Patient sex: M
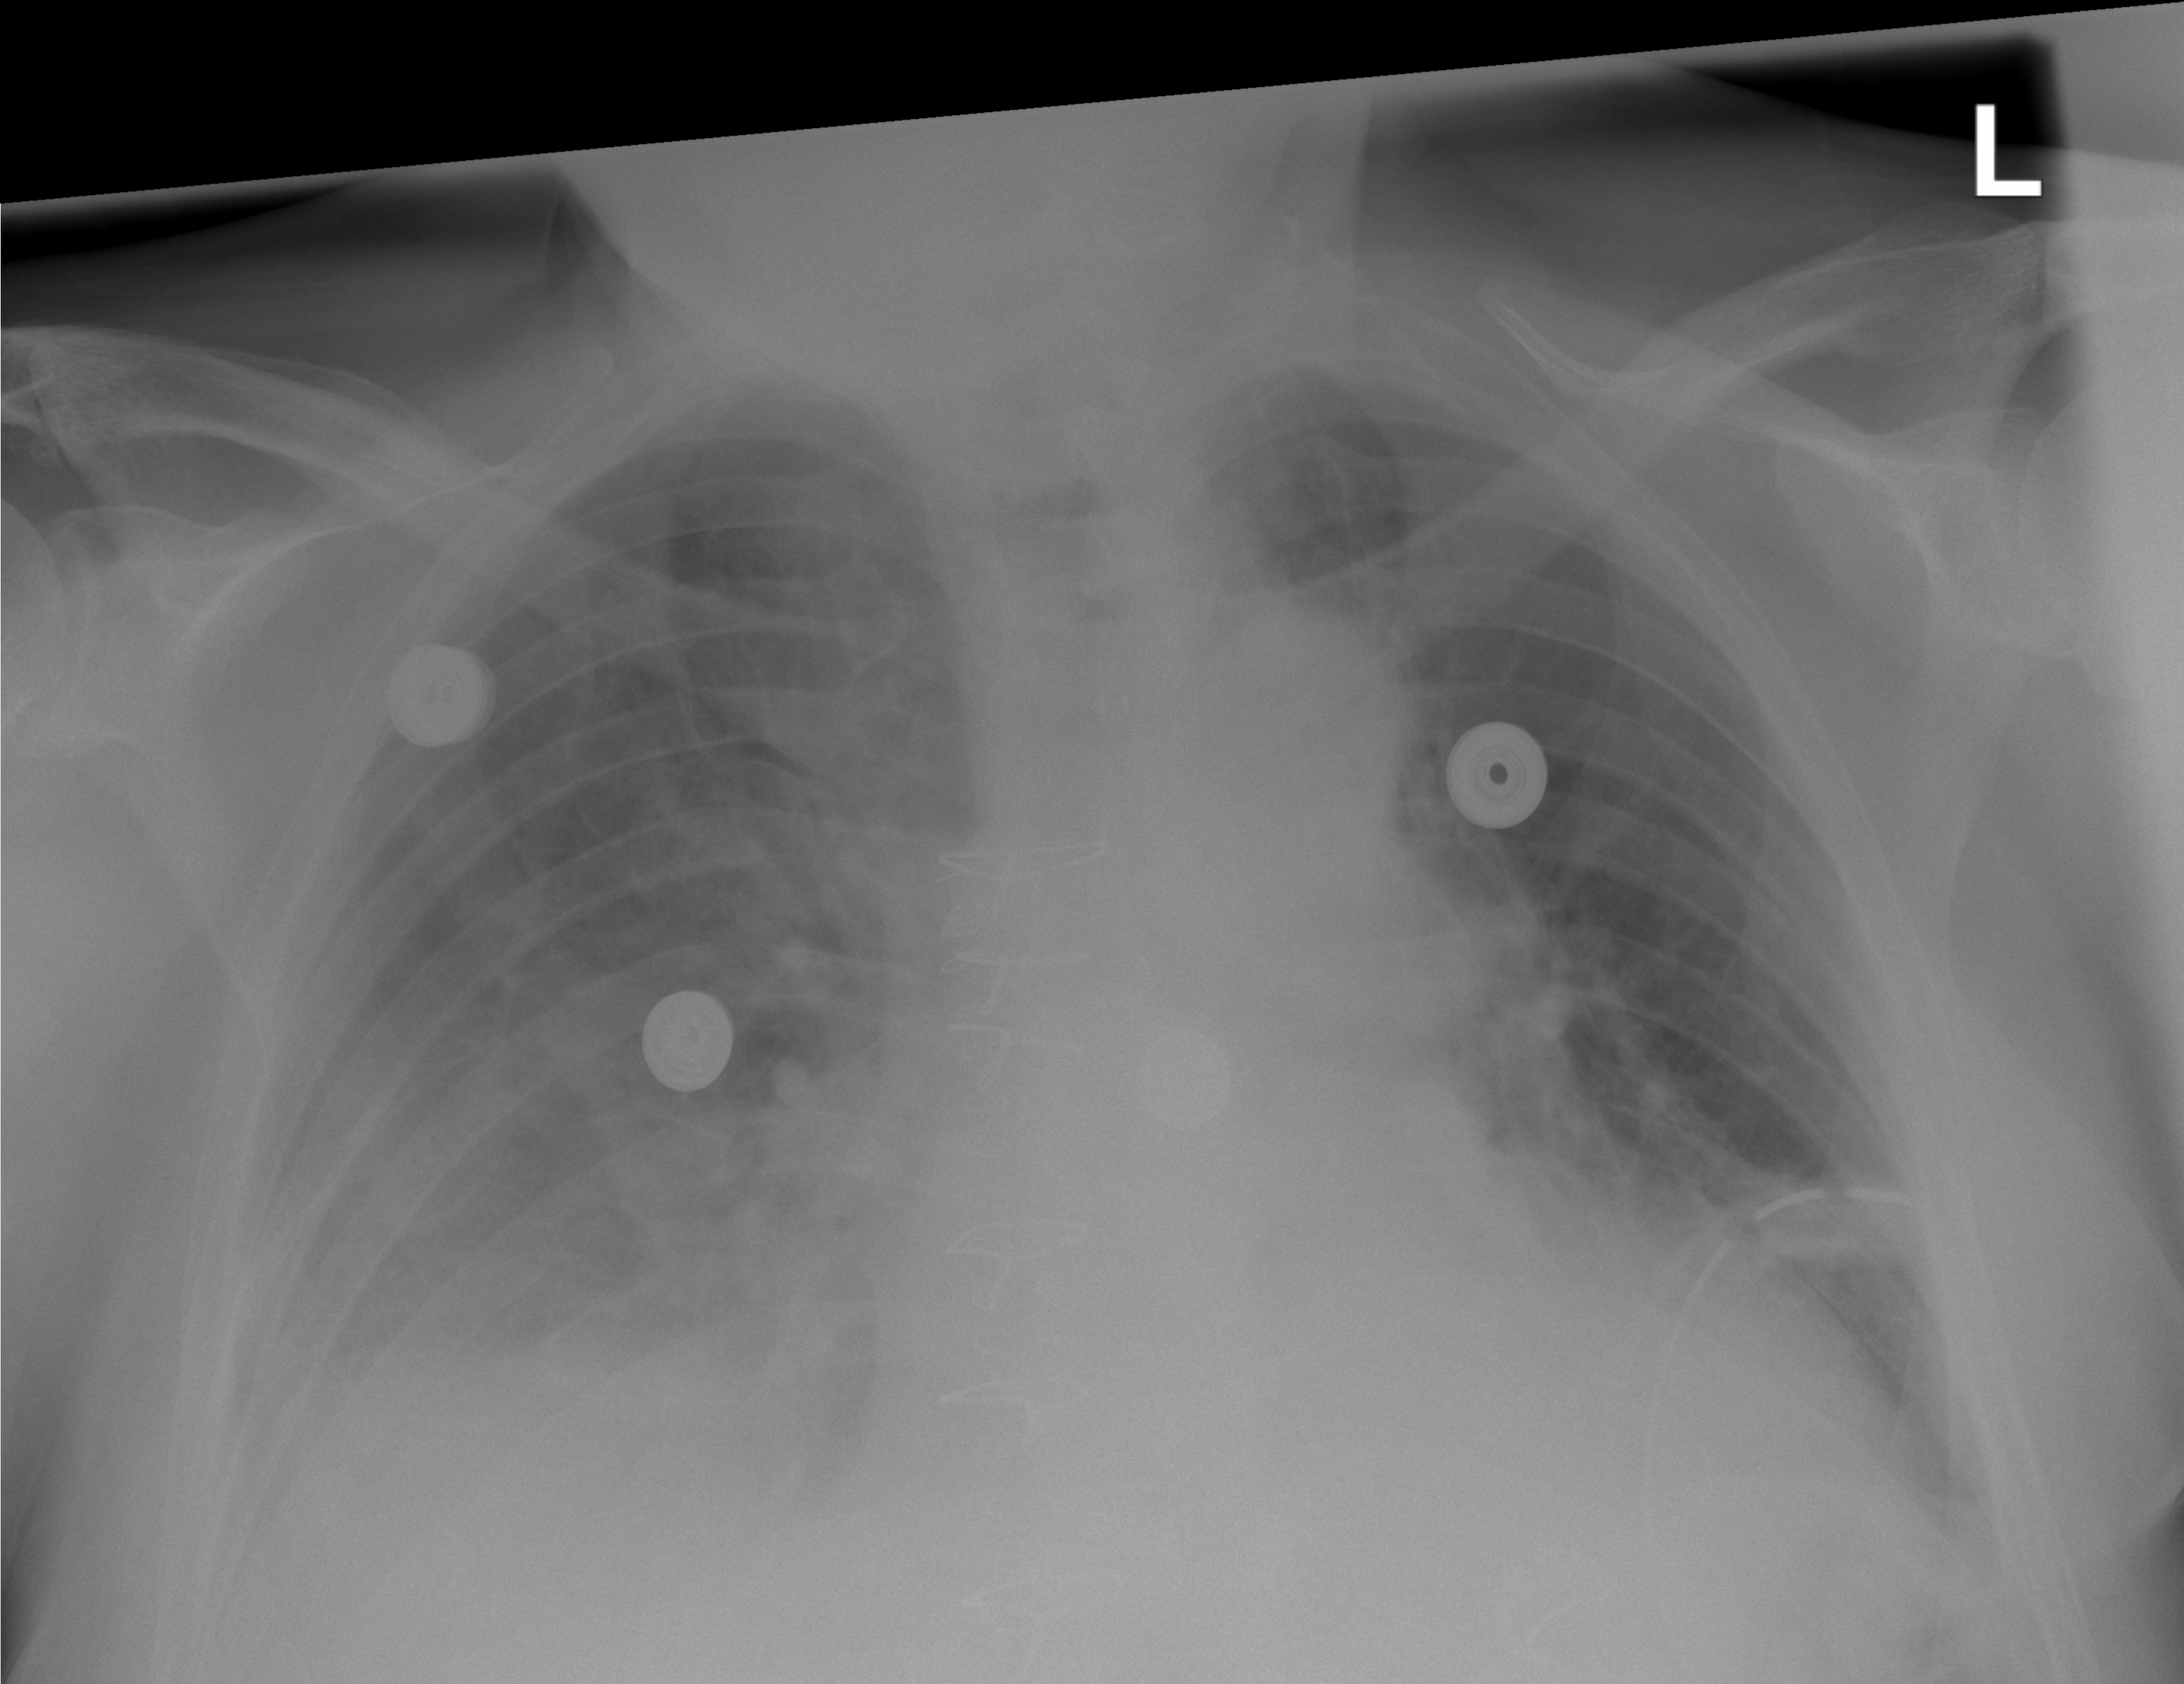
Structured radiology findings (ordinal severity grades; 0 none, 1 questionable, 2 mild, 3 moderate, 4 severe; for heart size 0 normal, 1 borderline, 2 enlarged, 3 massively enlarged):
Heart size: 2
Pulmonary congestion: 0
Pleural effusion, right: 2
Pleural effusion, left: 2
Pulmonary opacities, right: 1
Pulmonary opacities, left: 0
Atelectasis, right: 3
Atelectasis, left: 2